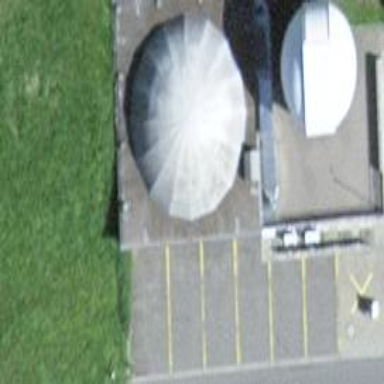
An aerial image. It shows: Observatory building.